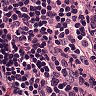
Metastatic tissue present: yes